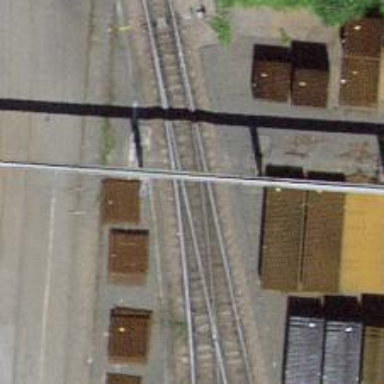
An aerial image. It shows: Railway switch.